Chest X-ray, PA view. Patient: 45 years old, sex F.
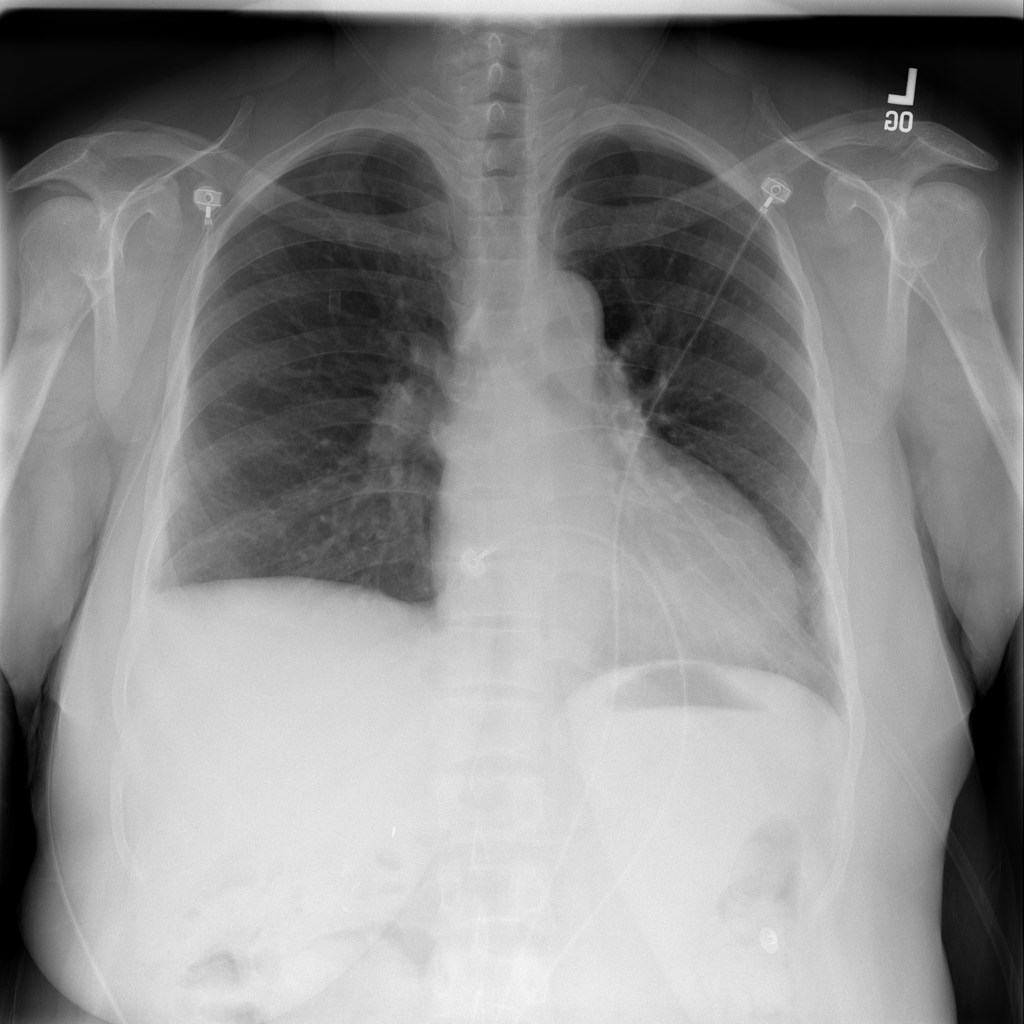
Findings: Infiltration